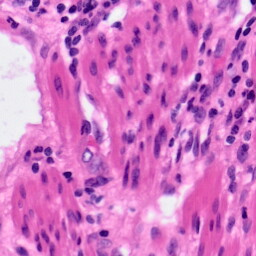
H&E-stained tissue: Pancreatic